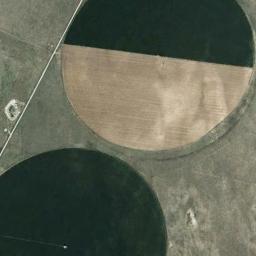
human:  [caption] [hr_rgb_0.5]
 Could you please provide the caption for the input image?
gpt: Some green circle farmland are in the bare land .

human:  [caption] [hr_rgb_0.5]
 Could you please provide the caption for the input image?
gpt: There is a large circular field in the upper left corner .

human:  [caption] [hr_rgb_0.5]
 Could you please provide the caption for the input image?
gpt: Two green and tan circular fields .

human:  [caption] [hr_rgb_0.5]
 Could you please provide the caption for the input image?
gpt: A dark green circular farmland and a green-khaki circular farmland are on the wasteland .

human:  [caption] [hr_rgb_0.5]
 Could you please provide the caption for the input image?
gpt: There are two circular farmlands of the same size .